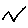
Label: zigzag